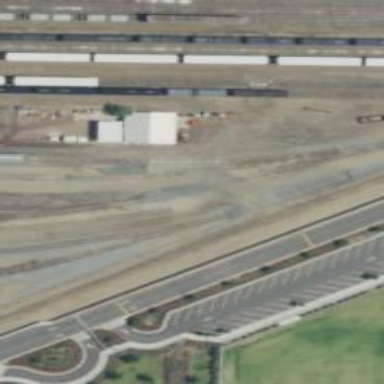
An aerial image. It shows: Railway yard in service.